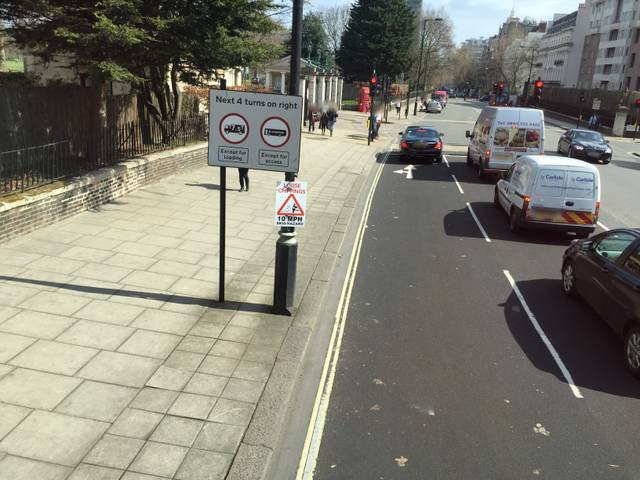
Region: United Kingdom
Coordinates: 51.502, -0.1709